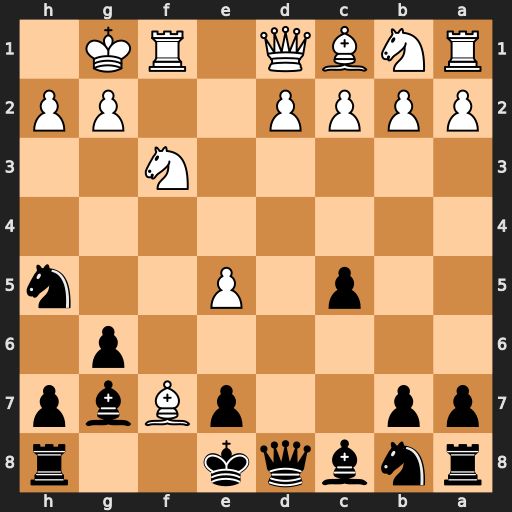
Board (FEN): rnbqk2r/pp2pBbp/6p1/2p1P2n/8/5N2/PPPP2PP/RNBQ1RK1
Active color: b
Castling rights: kq
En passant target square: -
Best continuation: Kxf7